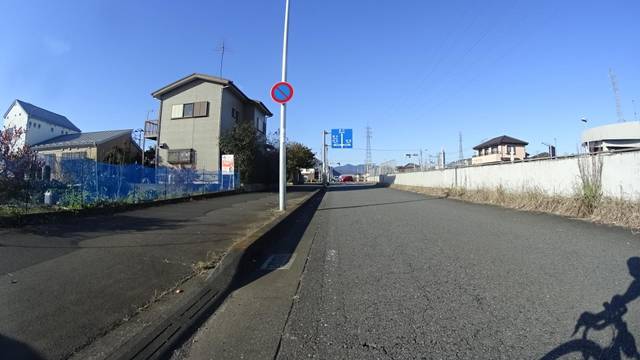
Region: Japan
Coordinates: 35.589, 139.306